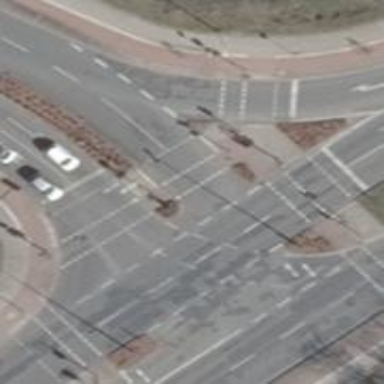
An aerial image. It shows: Tertiary road with separate asphalt sidewalks and cycleway.